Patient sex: F
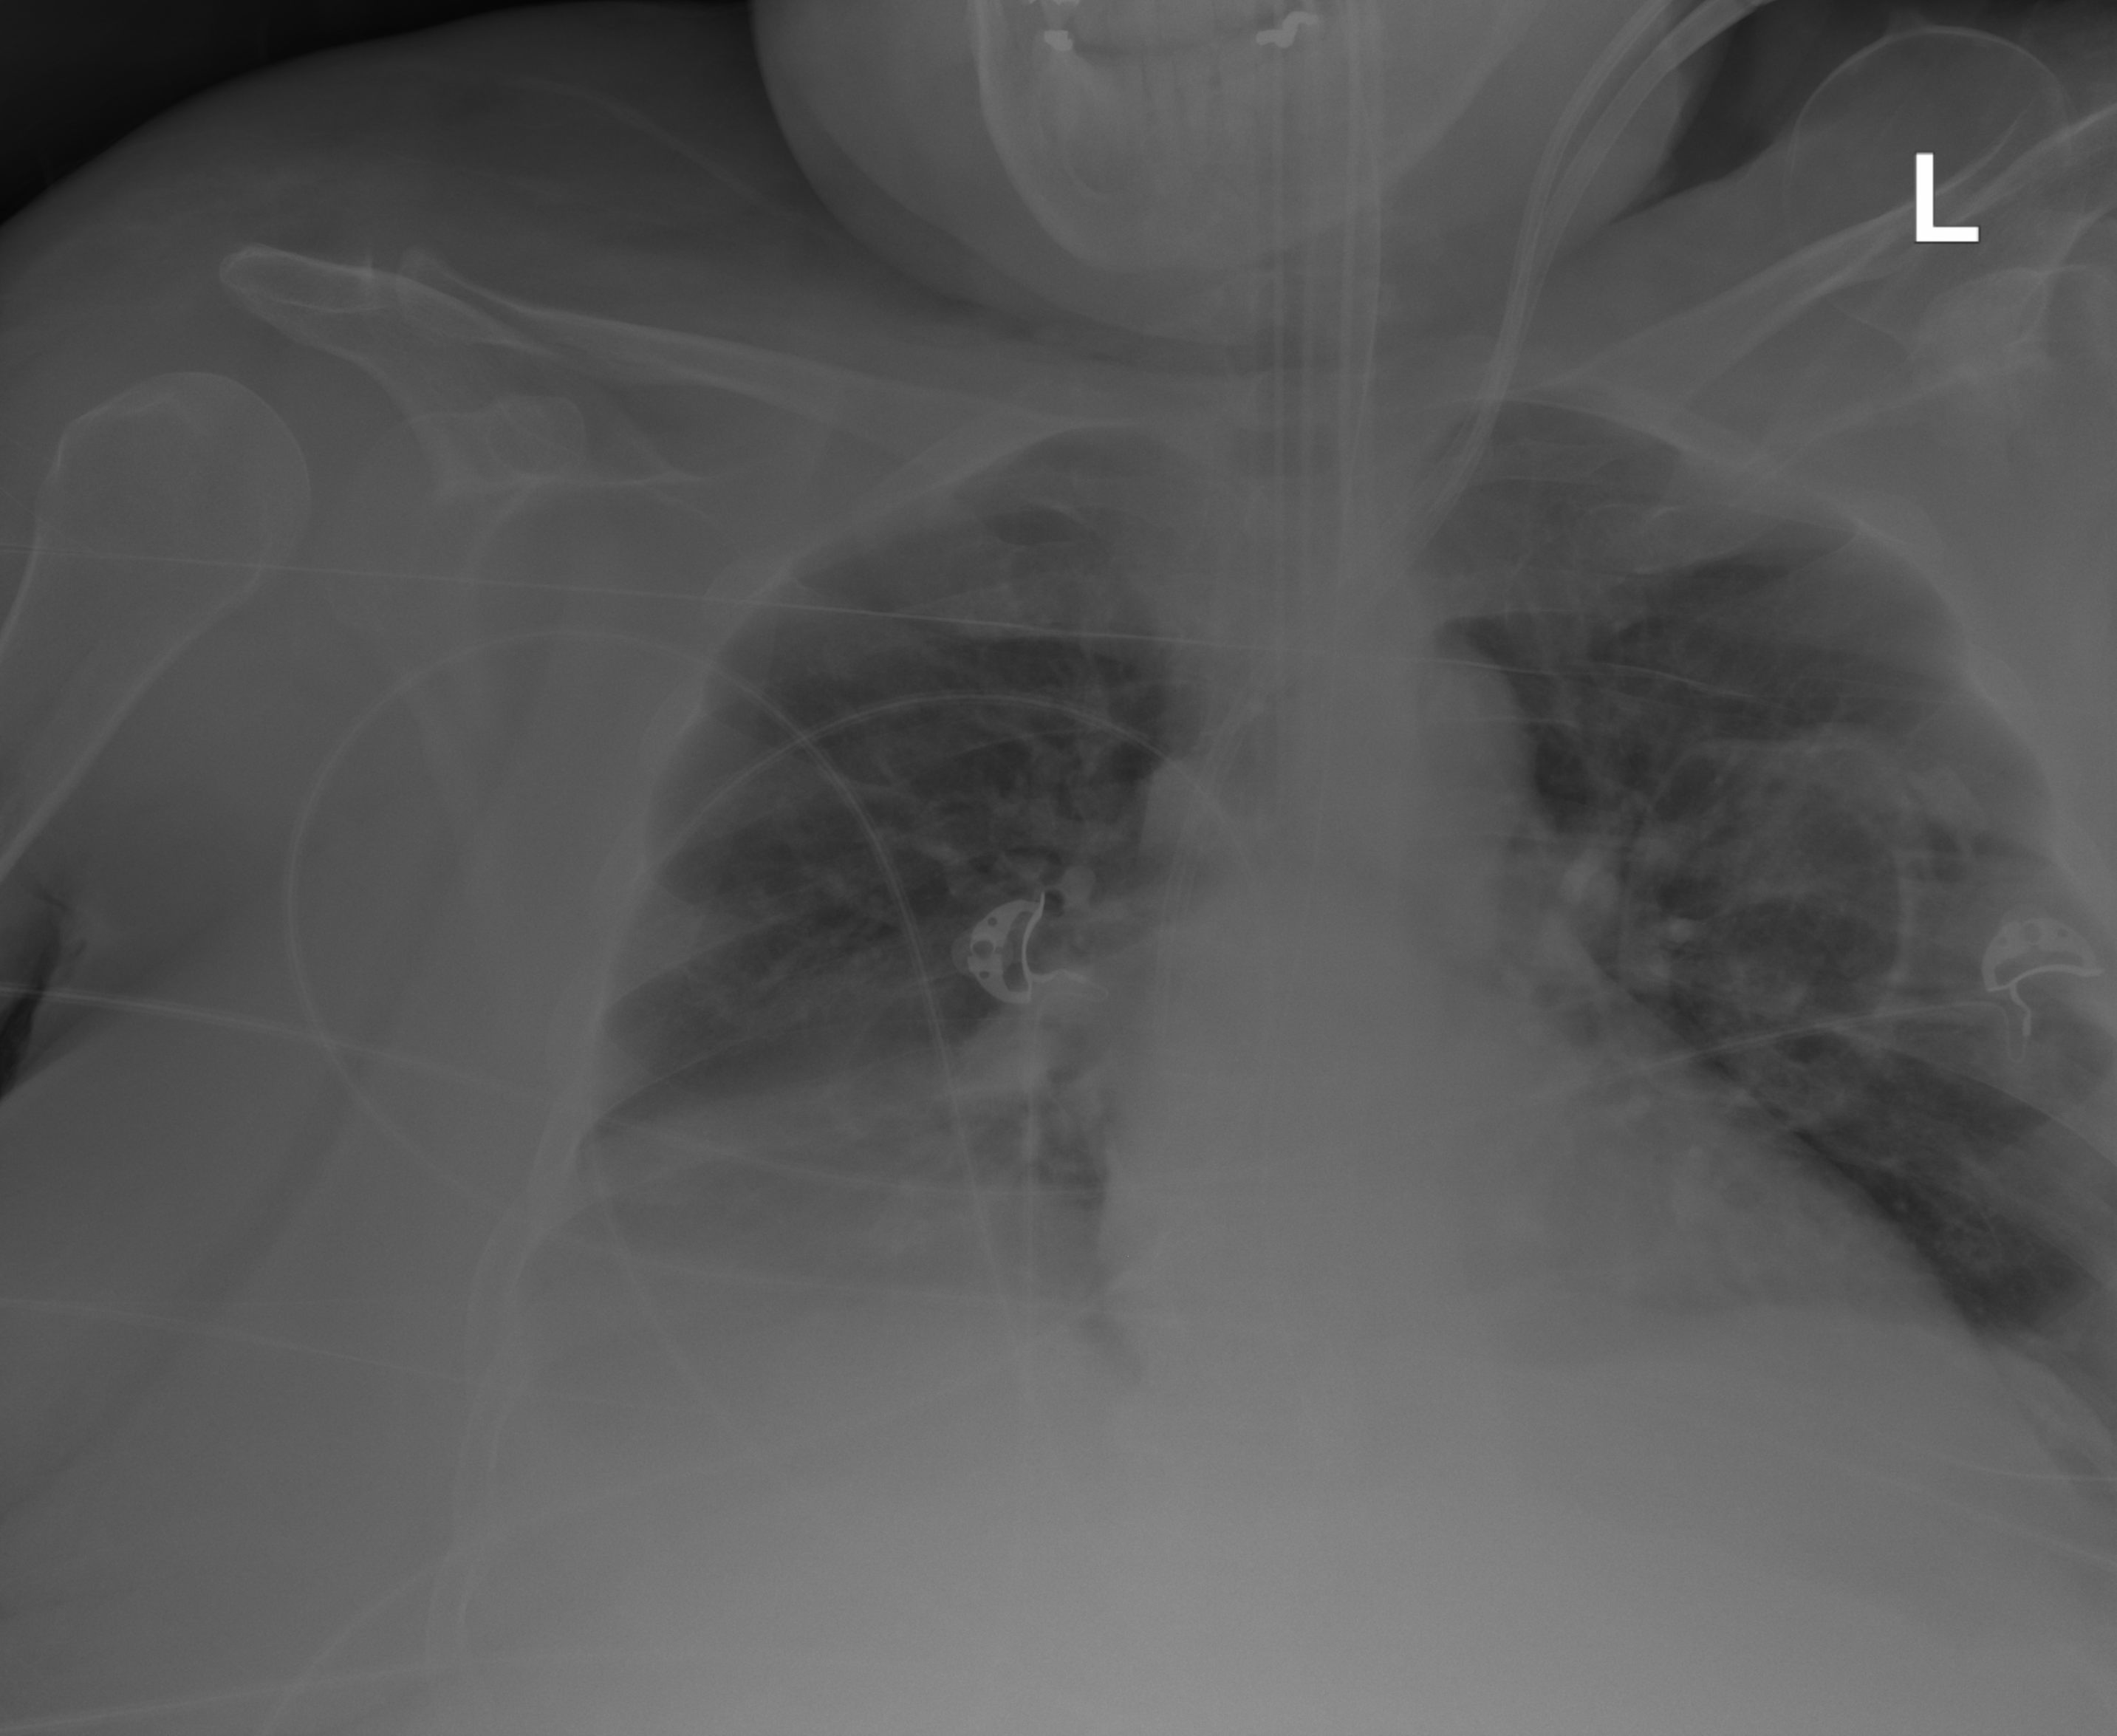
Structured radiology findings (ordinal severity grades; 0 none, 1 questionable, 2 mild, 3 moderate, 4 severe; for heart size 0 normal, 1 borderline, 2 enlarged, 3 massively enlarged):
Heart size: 3
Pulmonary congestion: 2
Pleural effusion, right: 2
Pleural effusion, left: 0
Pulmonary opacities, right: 0
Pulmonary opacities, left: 0
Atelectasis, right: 2
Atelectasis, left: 2